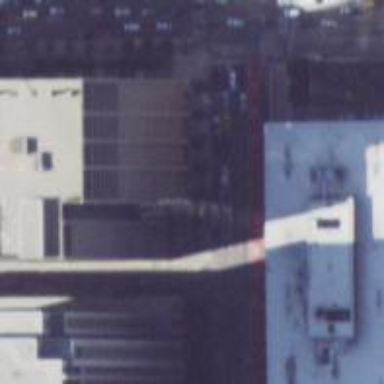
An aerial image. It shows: Office building.